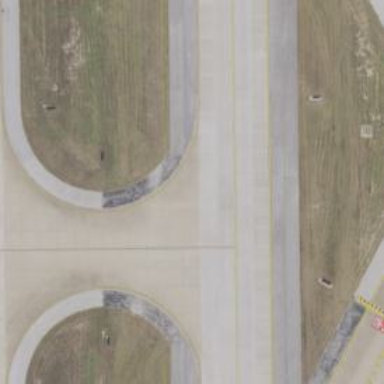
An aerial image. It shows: View of taxiway at the airport.